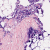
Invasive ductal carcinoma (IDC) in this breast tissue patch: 0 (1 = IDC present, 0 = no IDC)